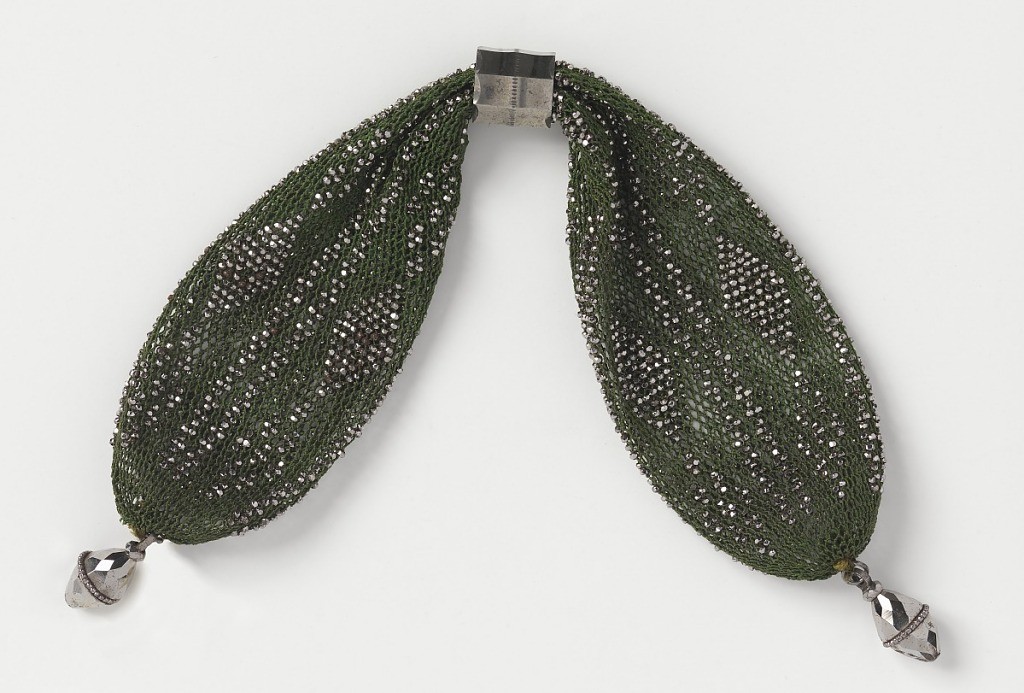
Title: Miser's purse
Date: early 19th century
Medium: silk, steel Technique: crochet
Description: Crocheted dark green silk ornamented with cut steel bands in bar and diamond pattern. An octagonal steel ring controls side closing; faceted steel drops at each end.